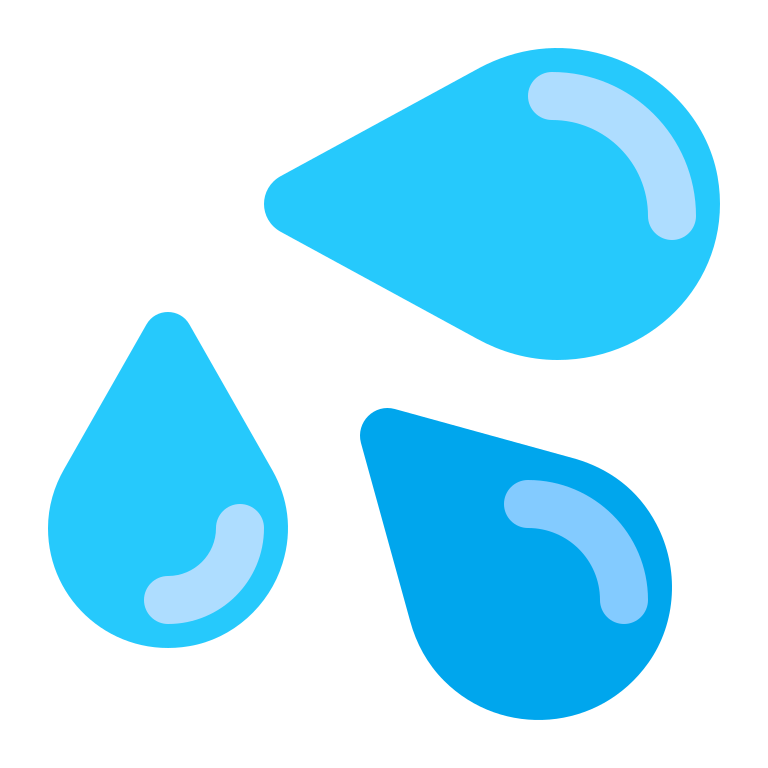
sweat droplets flat